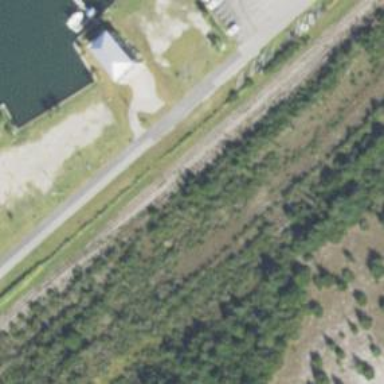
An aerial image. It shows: Rail spur service.